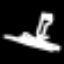
Label: pencil